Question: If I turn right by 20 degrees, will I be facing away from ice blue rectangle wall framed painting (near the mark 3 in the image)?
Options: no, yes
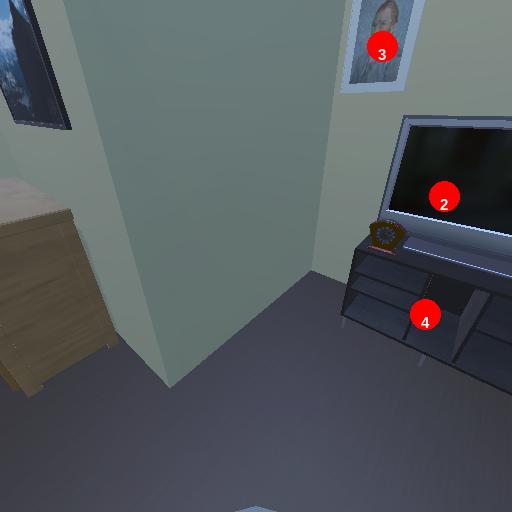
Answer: no